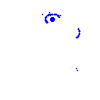
Particle: pion